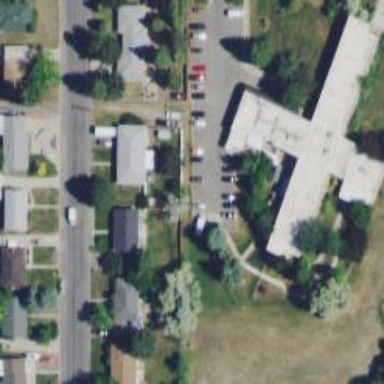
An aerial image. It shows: Nursing home building.